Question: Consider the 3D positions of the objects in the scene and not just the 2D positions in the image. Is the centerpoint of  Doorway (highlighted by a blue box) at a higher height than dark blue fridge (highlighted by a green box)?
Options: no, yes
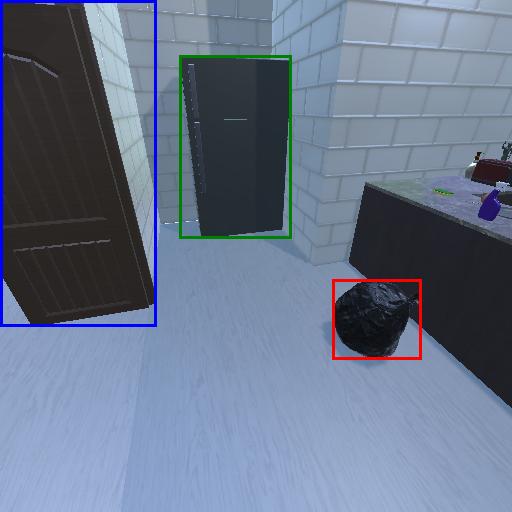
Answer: no